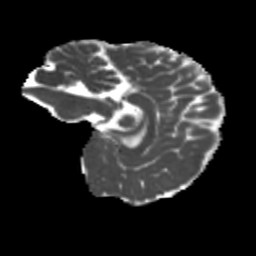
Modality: MD
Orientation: sagittal
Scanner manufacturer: siemens
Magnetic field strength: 3 T
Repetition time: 4 s
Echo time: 0.0594 s